Question: I created a tooltip that's working how expected, the only problem is that sometimes i have to change a option, and i don't want him to show anymore.
I tried 2 things:
If the conditions wouldn't apply it would reset as
'''
toolTip21.Hide(<programname>);
'''
But it would reply a but saying that the programname doesnt exist in the context
It was calling for a IWin32window, but since i'm a beginner i don't quite identify all the kinds of data. Even in msdn the information is very scarce
<URL>
interface?? why not window?, or Form1, for example?
I also tried to hide it while in popup, but this was the result

Any hint? I smell noob stuff
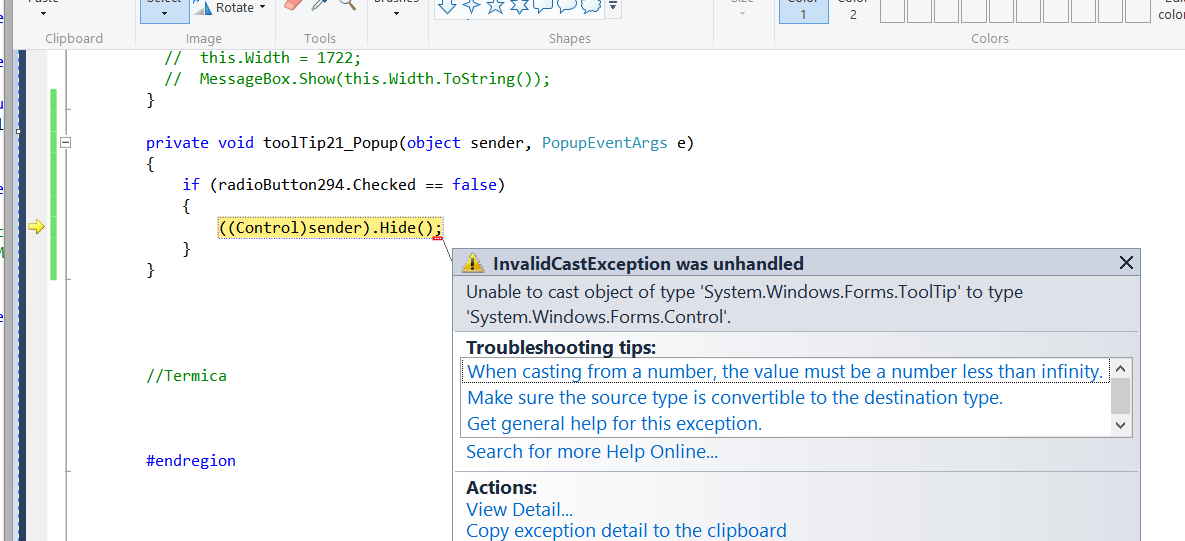
Answer: The issue in your screenshot is that you cannot cast ToolTip to Control as it doesn't derive from it (The ToolTip component is not a control).
However, you could cast the sender to ToolTip directly to use the Hide method, that is:
'''
((ToolTip)sender).Hide(someControlWithTooltipBeingShown);
'''
Still, this is probably not the solution you're looking for.
If this is the only tooltip associated to you ToolTip component, you could play with its "Active" property and set it to true or false depending on if you want to show tooltips or not.
You could do that when the RadioButton changes.
If this is not your only tooltip, you could create a separate ToolTip component to handle just this tooltip and use the same method above.
Hope this helps!